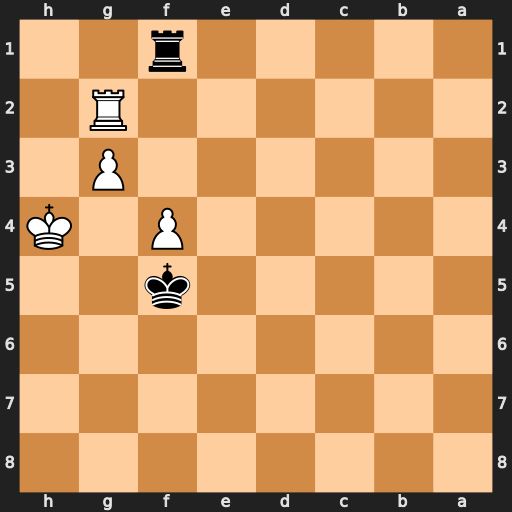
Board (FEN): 8/8/8/5k2/5P1K/6P1/6R1/5r2
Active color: b
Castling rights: -
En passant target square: -
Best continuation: Rh1+ Rh2 Rxh2#